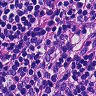
Metastatic tissue present: yes